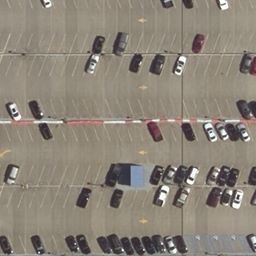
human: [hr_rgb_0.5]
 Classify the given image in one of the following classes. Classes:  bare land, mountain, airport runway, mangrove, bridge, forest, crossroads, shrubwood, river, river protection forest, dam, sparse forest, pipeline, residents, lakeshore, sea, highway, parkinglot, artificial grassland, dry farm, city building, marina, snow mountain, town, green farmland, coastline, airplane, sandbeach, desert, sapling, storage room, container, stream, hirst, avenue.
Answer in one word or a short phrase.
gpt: parkinglot